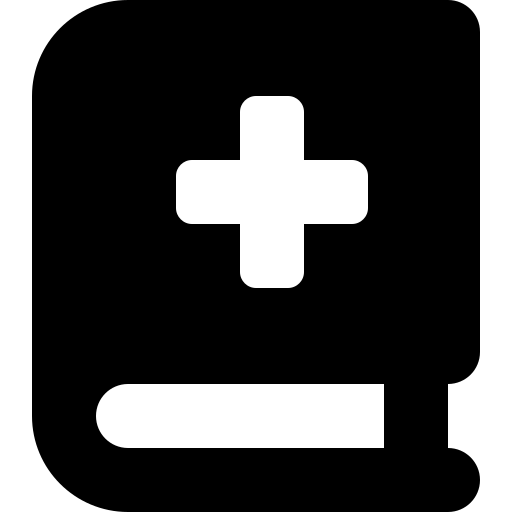
Tags: icon, FontAwesome, fa-icon, solid, book, medical